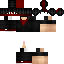
A male skeleton skin with dark skin, wearing brown helmet dressed in a black robe top and black pants, featuring a closed mouth.